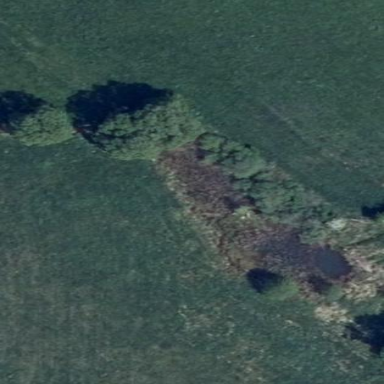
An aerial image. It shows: Pond with natural water.